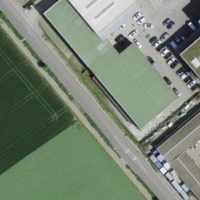
EUNIS habitat code: 54
Species observed at this site:
Hypericum perforatum